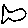
Label: fish